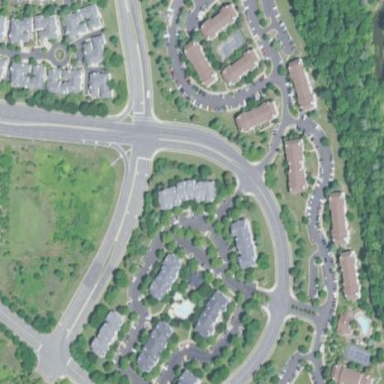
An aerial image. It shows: Residential neighborhood with grassy surroundings.